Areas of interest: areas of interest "Financial and Insurance Institution"
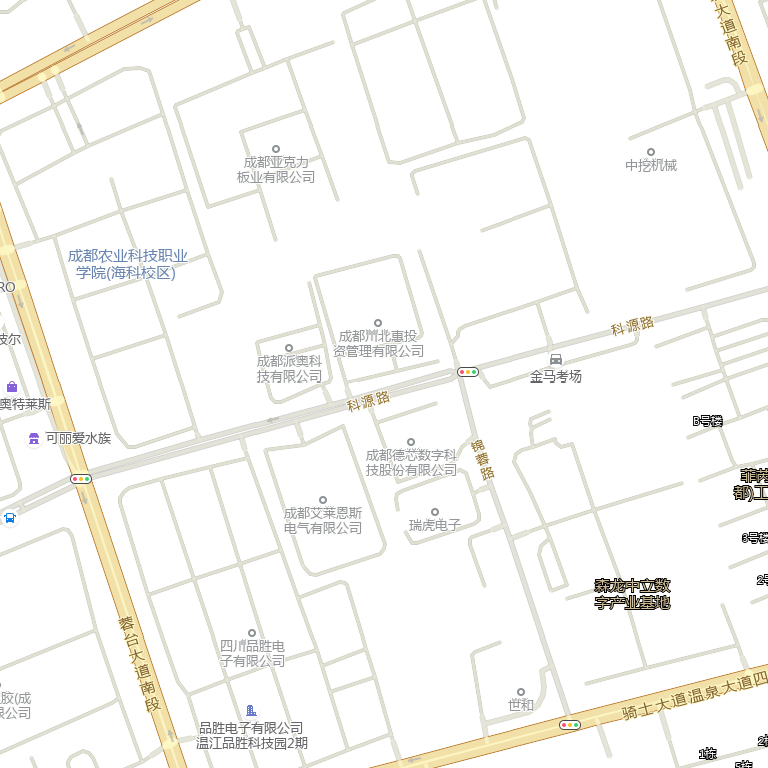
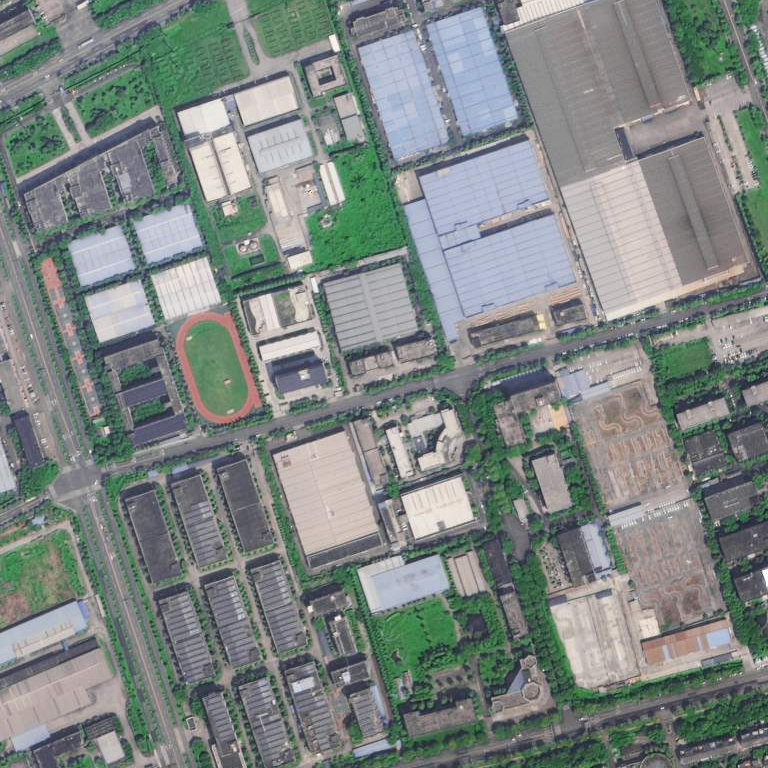